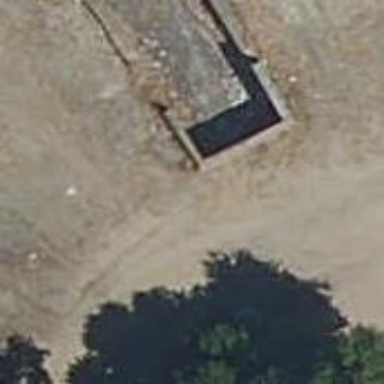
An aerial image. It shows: Retaining wall.